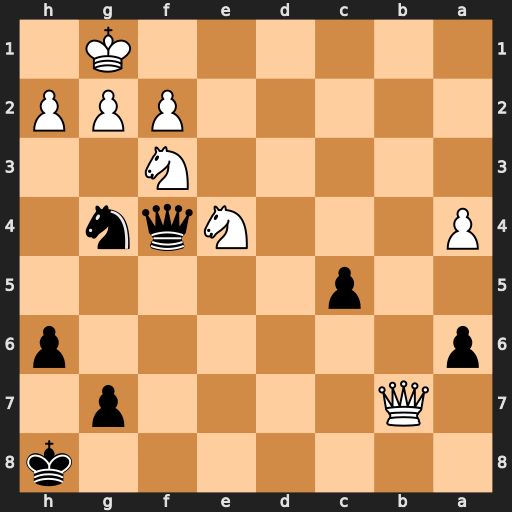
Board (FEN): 7k/1Q4p1/p6p/2p5/P3Nqn1/5N2/5PPP/6K1
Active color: b
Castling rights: -
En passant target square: -
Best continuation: Qc1+ Ne1 Qxe1#